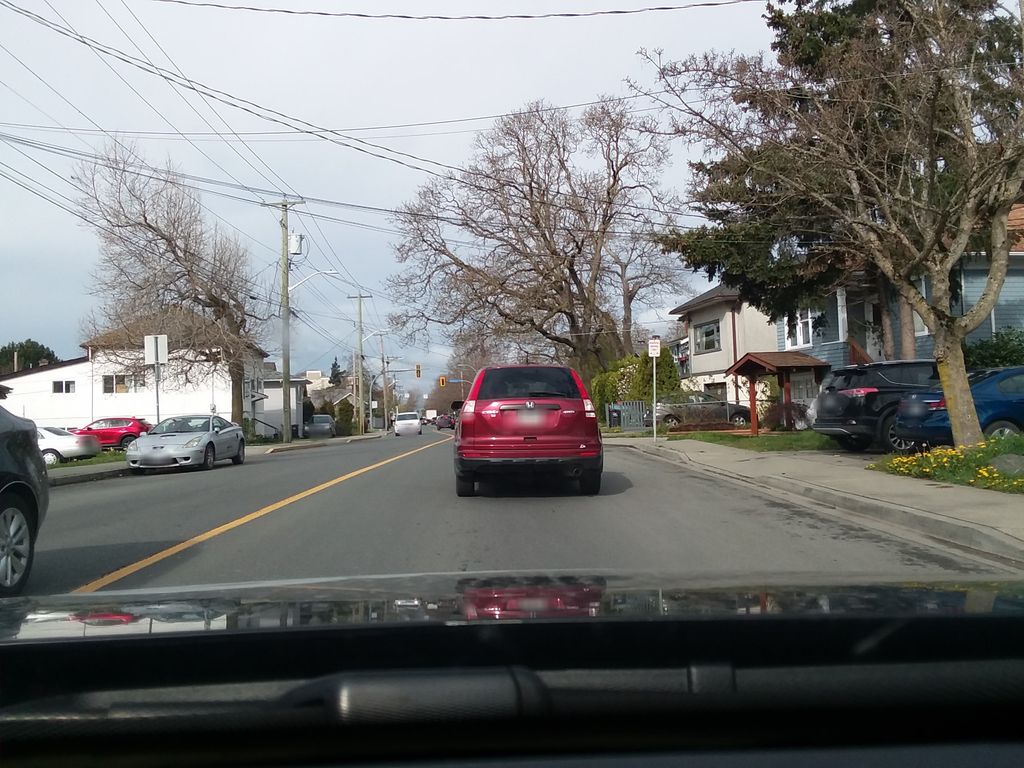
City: victoria